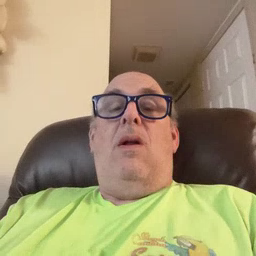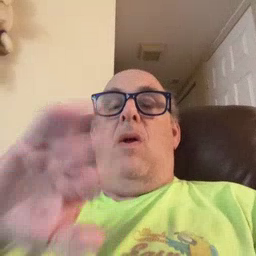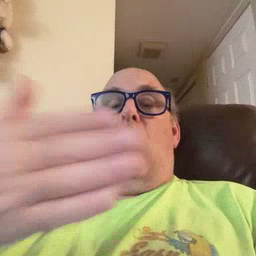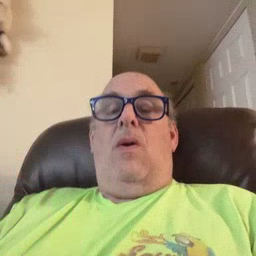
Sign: all